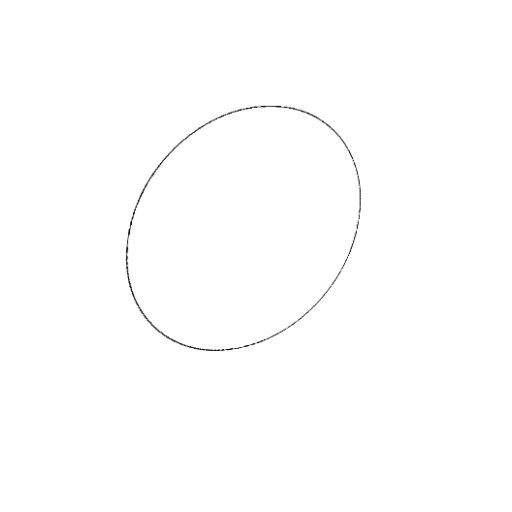
Crossing number: 0